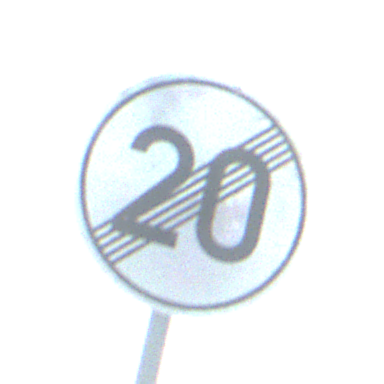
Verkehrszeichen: EndeGeschwindigkeit20
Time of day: MorningAfternoon
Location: Outdoor (Special)
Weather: Clear
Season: NotSpecified
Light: Natural